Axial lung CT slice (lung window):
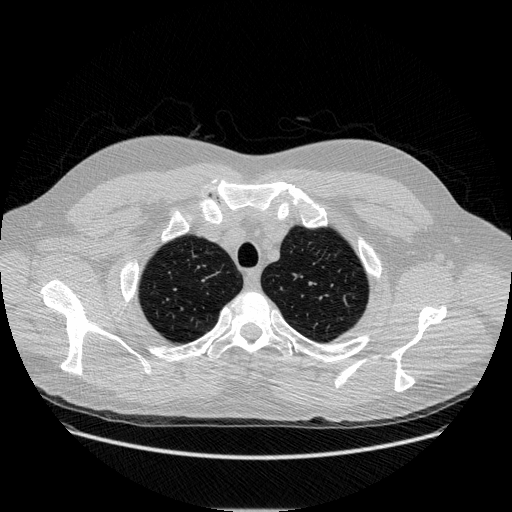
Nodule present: no